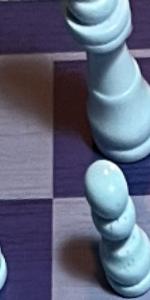
Label: Pawn_White